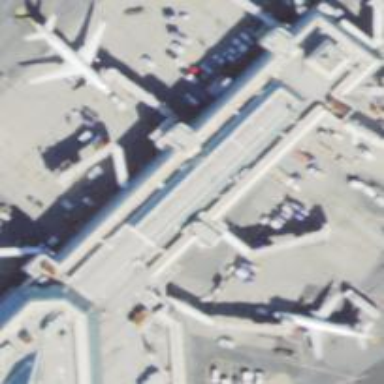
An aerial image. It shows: Airport gate.